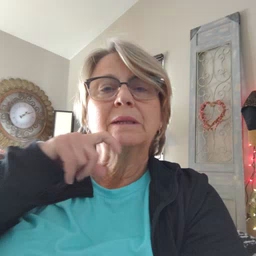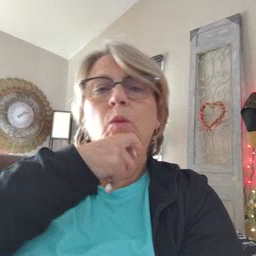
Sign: cereal